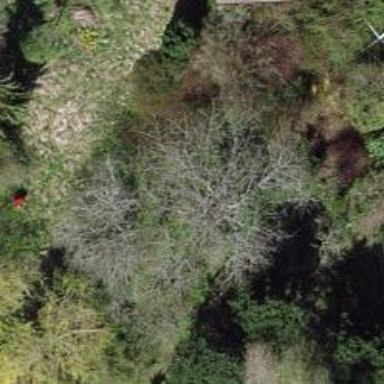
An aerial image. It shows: Beautiful tree in nature.